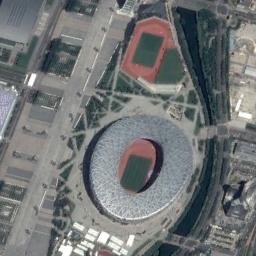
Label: stadium